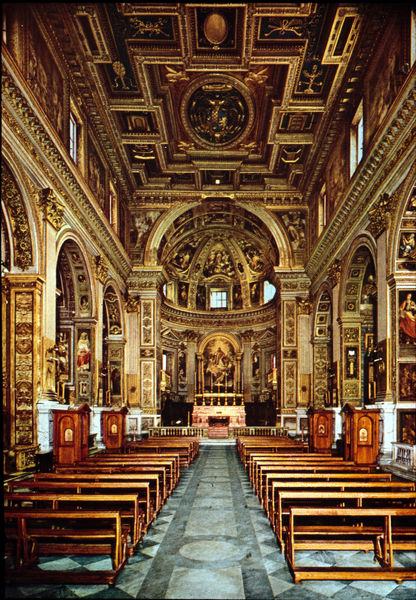
Titel: San Marcello al Corso (Innenraum)
Künstler: Jacopo Sansovino
Standort: Roma
Institution: San Marcello al Corso
Schlagwörter: blau, dunkel, gemälde, mann, schatten, umhang, gelb, menschen, braun, fenster, grau, hell, holz, licht, marmor, männer, pfeiler, raum, schmuck, stühle, säule, tisch, weiss, rot, malerei, ornament, bart, architektur, barock, sockel, stein, innenraum, öl, kirche, boden, gold, interieur, decke, innen, renaissance, schiff, bilder, bogen, fußboden, bank, empore, pilaster, saal, kuppel, gestühl, glanz, verzierung, wandmalerei, stuck, stufen, hoch, foto, fotografie, kirchen, photographie, bögen, gang, arkade, medaillon, vergoldet, glaube, religion, fliesen, mosaik, kunst, pracht, altar, arkaden, bänke, hauptschiff, kapitelle, langhaus, pult, intarsien, photo, verziert, fries, sims, kerzenständer, kirchenschiff, gesims, kirchenbänke, mittelschiff, hellgrau, farbfoto, kanzel, obergaden, seitenschiff, jesus, simse, altarraum, apsis, chor, kapelle, kasetten, kassetten, kassettendecke, fresko, schlüssel, golden, prunk, heilig, steinboden, maria, madonna, petrus, aufnahme, vergoldung, basilika, nischen, deckenmalerei, halbkuppel, abseiten, vierung, bankreihen, kassetendecke, kästen, retabel, spätrenaissance, katholisch, altarretabel, kasstten, beichtstuhl, nichts, überladen, gefache, pulte, beichtstühle, beichtsühle, bilda, oberlihct, apsiskuppel